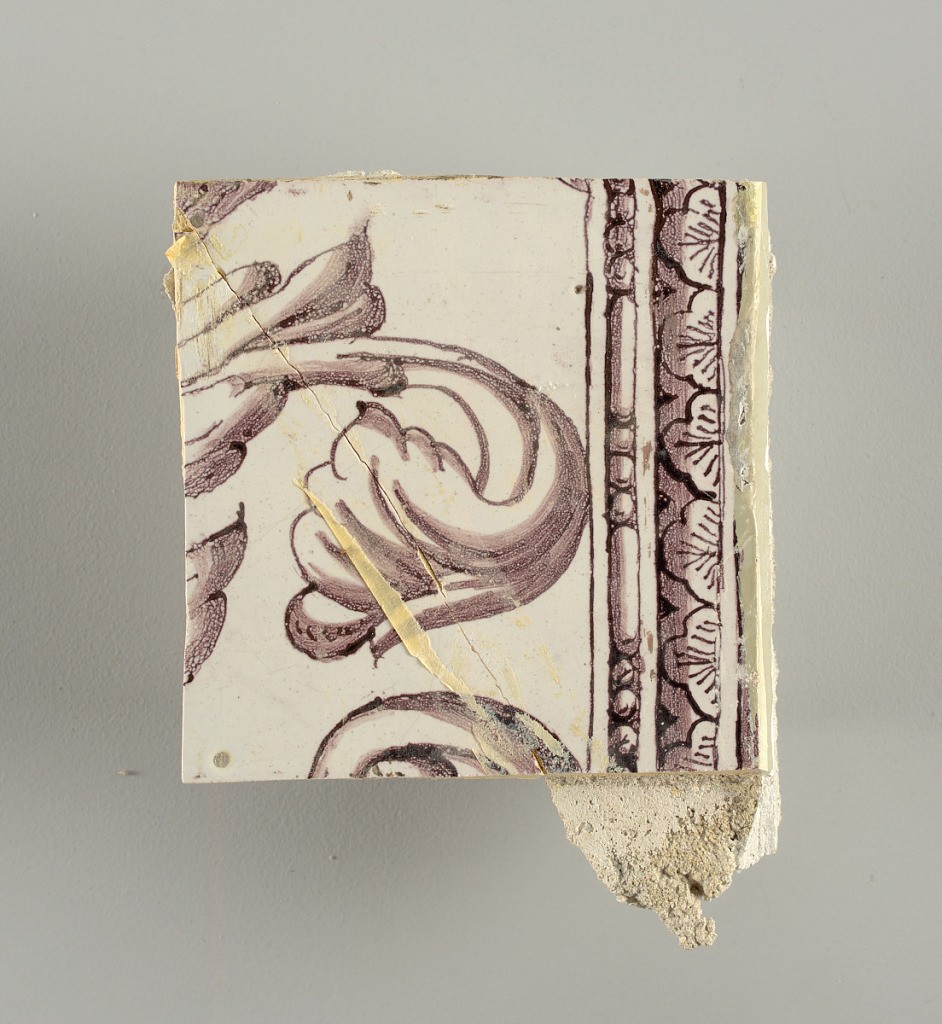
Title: Wall facing
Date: ca. 1725
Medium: Tin-glazed earthenware, underglaze
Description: Horizontal rectangle.  Thirty-seven tiles wide and twenty-one high with opening for door or window nineteen and one-half tiles high and twelve wide.  To left and right of opening, centered canopy above. Left, woman representing Hope, right, a sculputure urn.  Centered above opening, a mascaron.  Arabesque design of foliage.